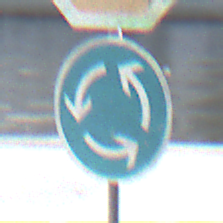
Verkehrszeichen: Kreisverkehr
Zusatzzeichen oben: Stop
Umgebung: Outdoor, Urban
Tageszeit: MorningAfternoon
Wetter: PartlyCloudy
Licht: Natural
Jahreszeit: NotSpecified
Kontrast: HighContrast